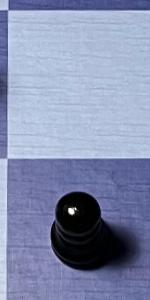
Label: Pawn_Black